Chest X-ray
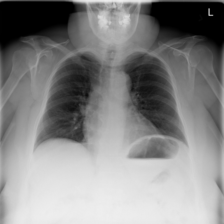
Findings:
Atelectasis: negative
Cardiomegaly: negative
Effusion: negative
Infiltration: negative
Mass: negative
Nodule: negative
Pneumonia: negative
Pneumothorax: negative
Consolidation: negative
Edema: negative
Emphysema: negative
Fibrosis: negative
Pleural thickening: negative
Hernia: negative